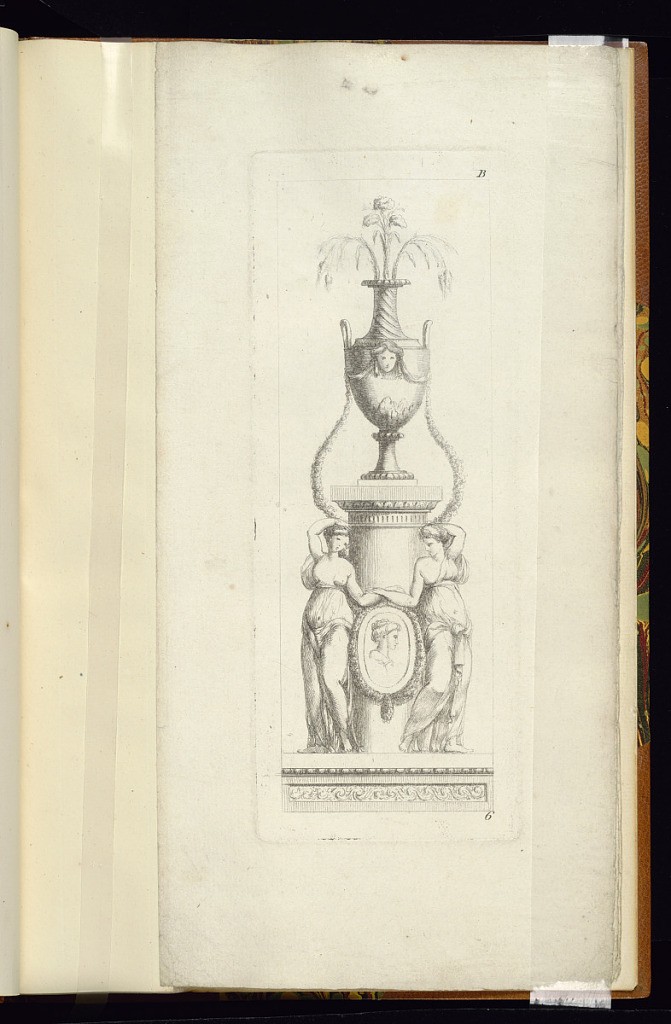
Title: Arabesque Design
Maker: Juste-François Boucher, French, 1736 – 1782
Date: ca. 1775
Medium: Etching on cream laid paper
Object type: Print
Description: Arabesque design featuring a pedestal with an oval portrait medallion framed by garland and surrounded by two, loosely draped, classical female figures. Atop the pedestal is a large, narrow-necked vase sprouting flowers and sheaves of wheat.